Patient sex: M
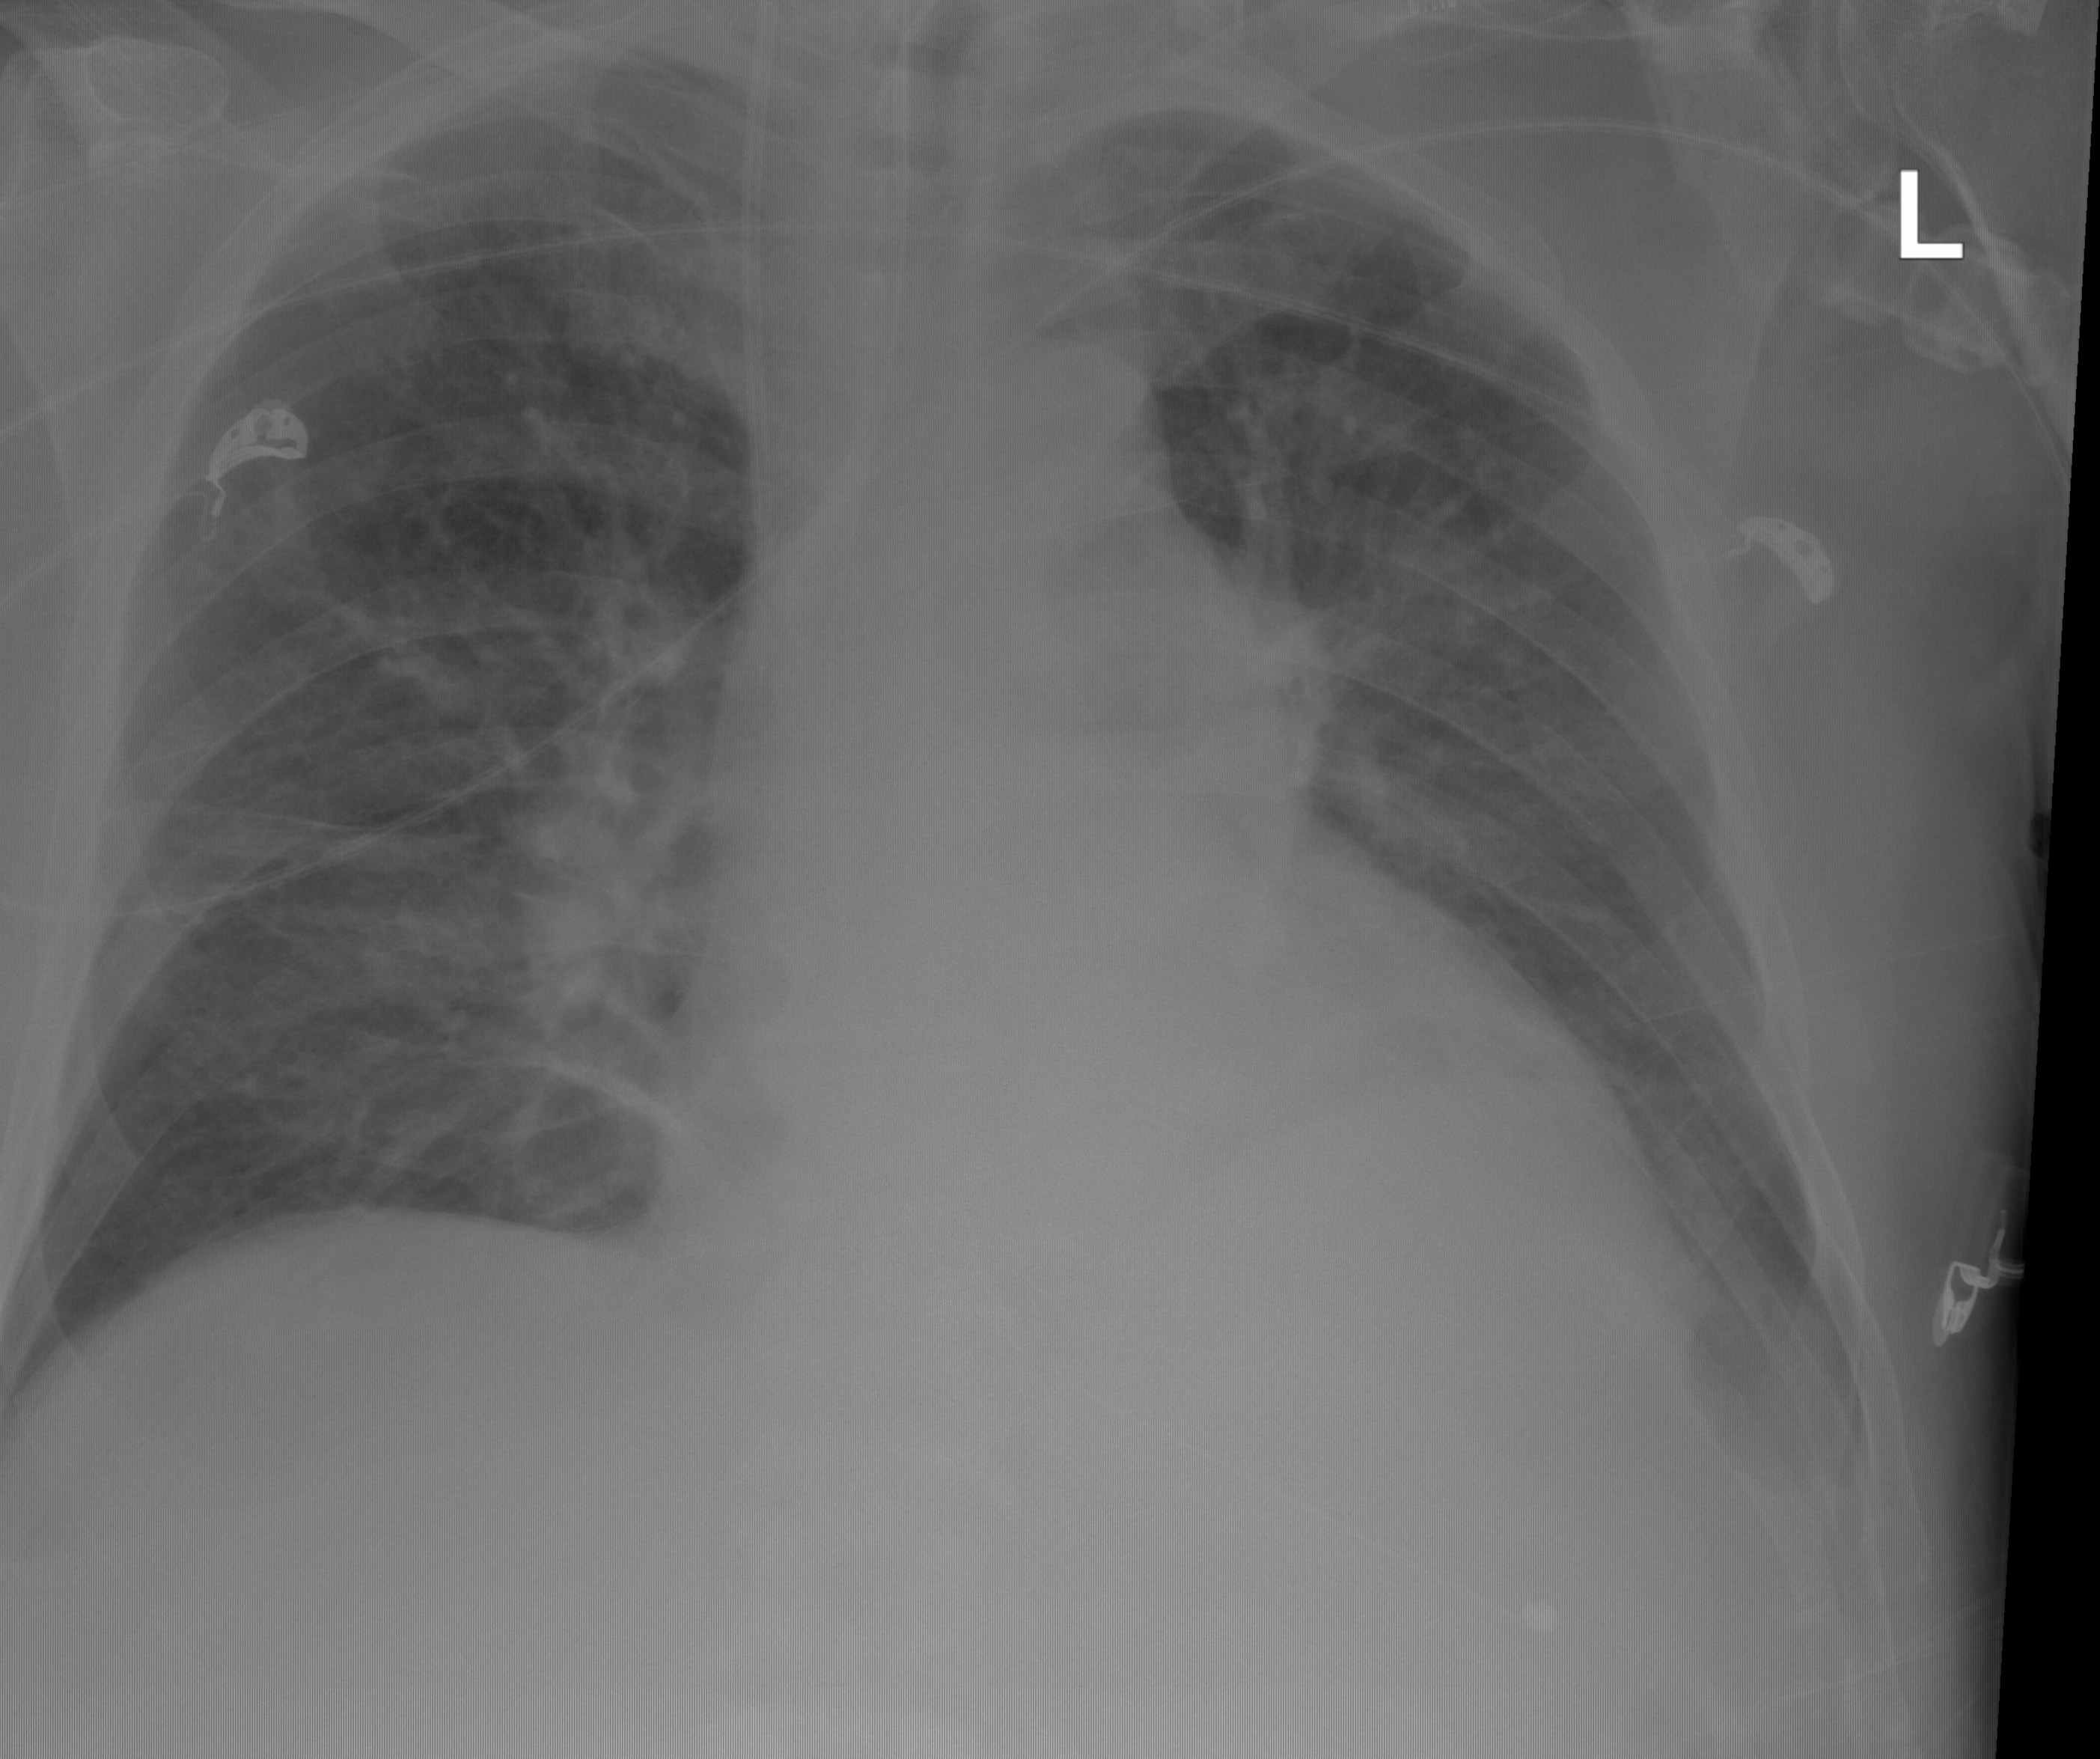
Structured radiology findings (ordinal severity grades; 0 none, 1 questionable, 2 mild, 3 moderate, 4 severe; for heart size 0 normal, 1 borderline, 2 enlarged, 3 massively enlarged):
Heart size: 1
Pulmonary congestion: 2
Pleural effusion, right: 0
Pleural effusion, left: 2
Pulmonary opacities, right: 2
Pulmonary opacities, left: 0
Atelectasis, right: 2
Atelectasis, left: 2